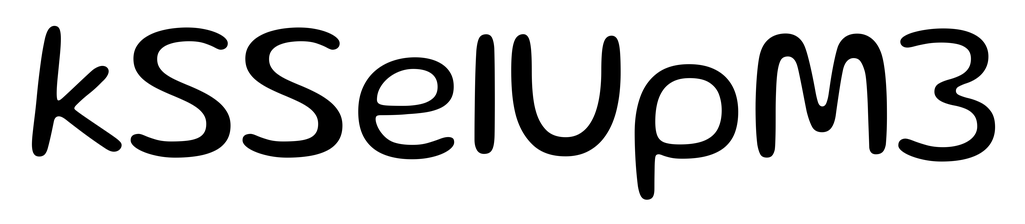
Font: Gluten_Light